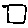
Label: square